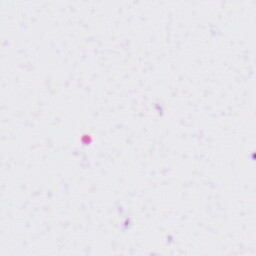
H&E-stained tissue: Liver